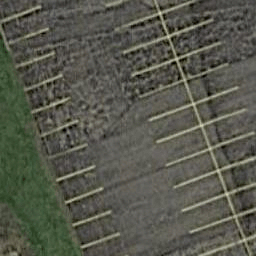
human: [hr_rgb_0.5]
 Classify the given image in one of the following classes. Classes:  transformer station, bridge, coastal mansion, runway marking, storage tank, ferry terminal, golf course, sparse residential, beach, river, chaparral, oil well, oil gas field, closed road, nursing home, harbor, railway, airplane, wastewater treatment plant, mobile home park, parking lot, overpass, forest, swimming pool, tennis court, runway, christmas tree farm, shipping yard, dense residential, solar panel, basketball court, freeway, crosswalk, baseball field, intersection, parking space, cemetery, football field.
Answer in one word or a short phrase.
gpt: parking space